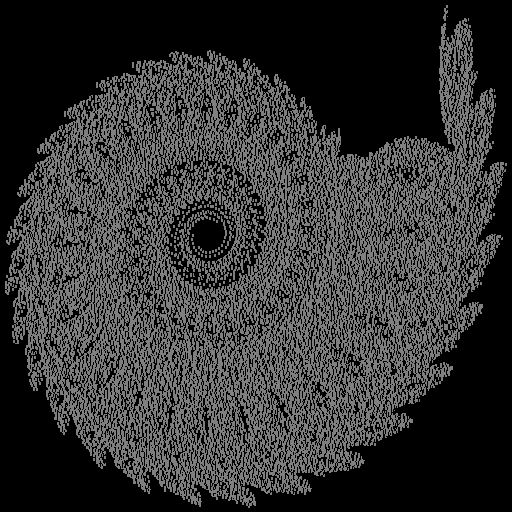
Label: ammonite